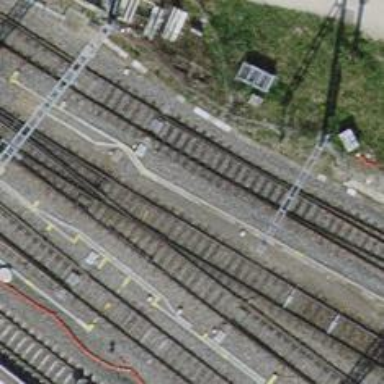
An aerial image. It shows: Rail siding with electrified tracks using contact line.